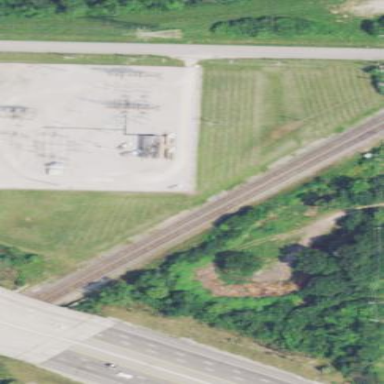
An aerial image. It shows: Outdoor distribution substation.